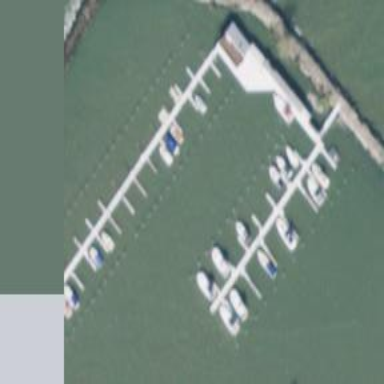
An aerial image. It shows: Marina on leisure land.